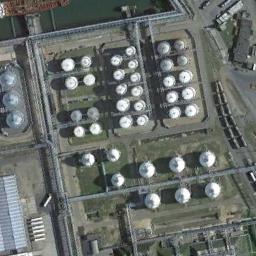
Label: storage tanks